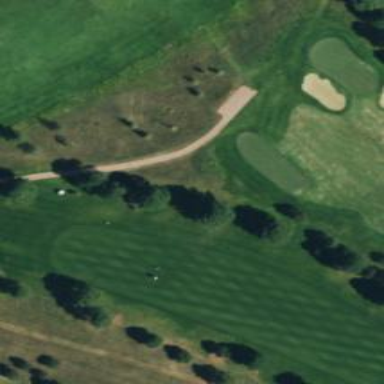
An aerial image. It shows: Practice golf area with grass landuse.